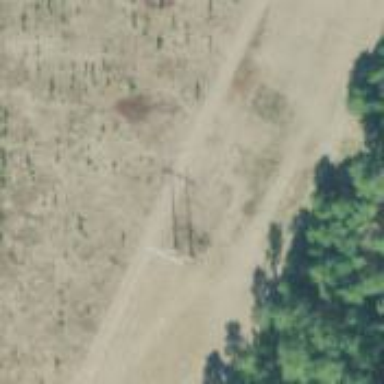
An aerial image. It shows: Power tower.